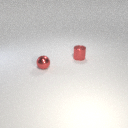
small red metal sphere to the left of small red metal cylinder